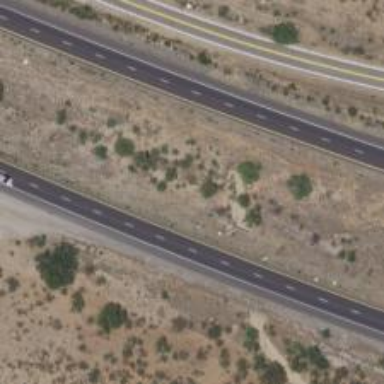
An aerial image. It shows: Abandoned road.